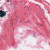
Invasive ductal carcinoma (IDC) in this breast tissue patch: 0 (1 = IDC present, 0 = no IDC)